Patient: sex F, age 36
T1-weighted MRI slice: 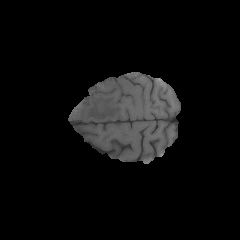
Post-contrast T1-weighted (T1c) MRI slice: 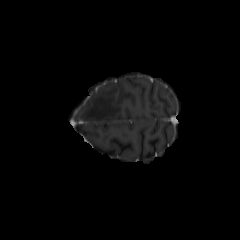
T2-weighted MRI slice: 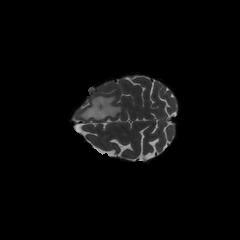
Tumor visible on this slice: yes
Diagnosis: Glioblastoma, IDH-wildtype
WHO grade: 4